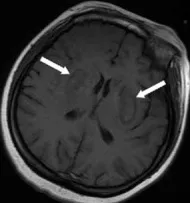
Brain magnetic resonance imaging and computed tomography (CT) scans. With corresponding hypointensity lesions of basal ganglia on T1-weighted image. Arrows).
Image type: radiology (mri)